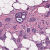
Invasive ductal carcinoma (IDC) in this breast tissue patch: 1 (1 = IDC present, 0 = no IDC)